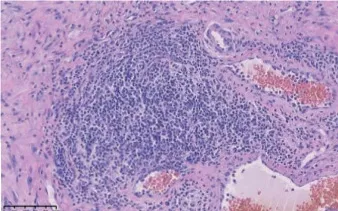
Histopathological findings. Was taken at 20x.
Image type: pathology (h&e)